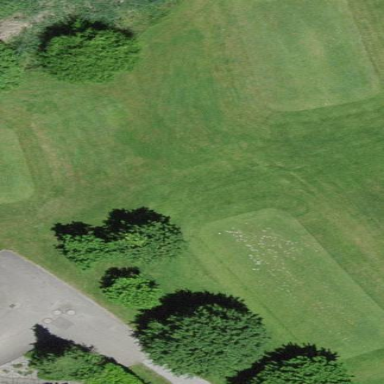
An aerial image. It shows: Grass area designated as golf tee.